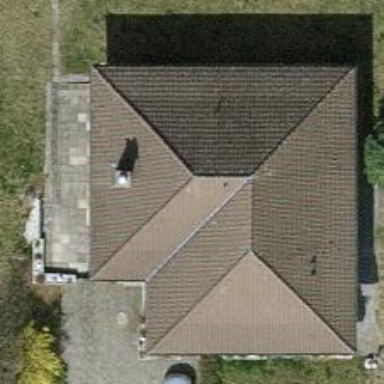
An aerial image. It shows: View of roof with edges.